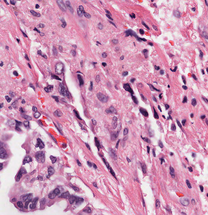
Tumor epithelial tissue: yes
Tumor-associated stroma tissue: yes
Normal tissue: no